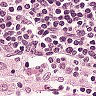
Metastatic tissue present: no